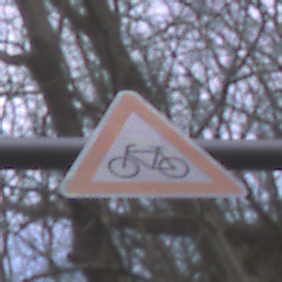
Verkehrszeichen: RadverkehrRechts
Umgebung: Outdoor, Nature
Tageszeit: MorningAfternoon
Wetter: PartlyCloudy
Licht: Natural
Jahreszeit: NotSpecified
Kontrast: LowContrast